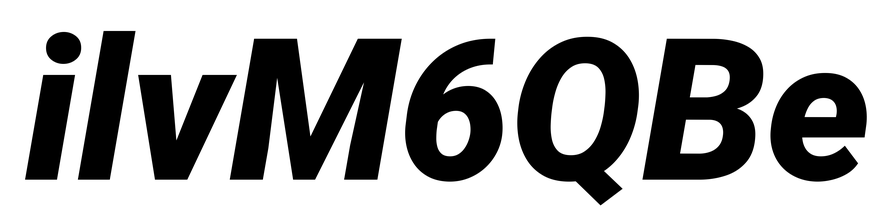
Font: Roboto-Italic_Black_Italic